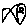
Label: fish